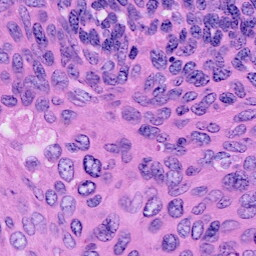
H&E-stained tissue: Cervix